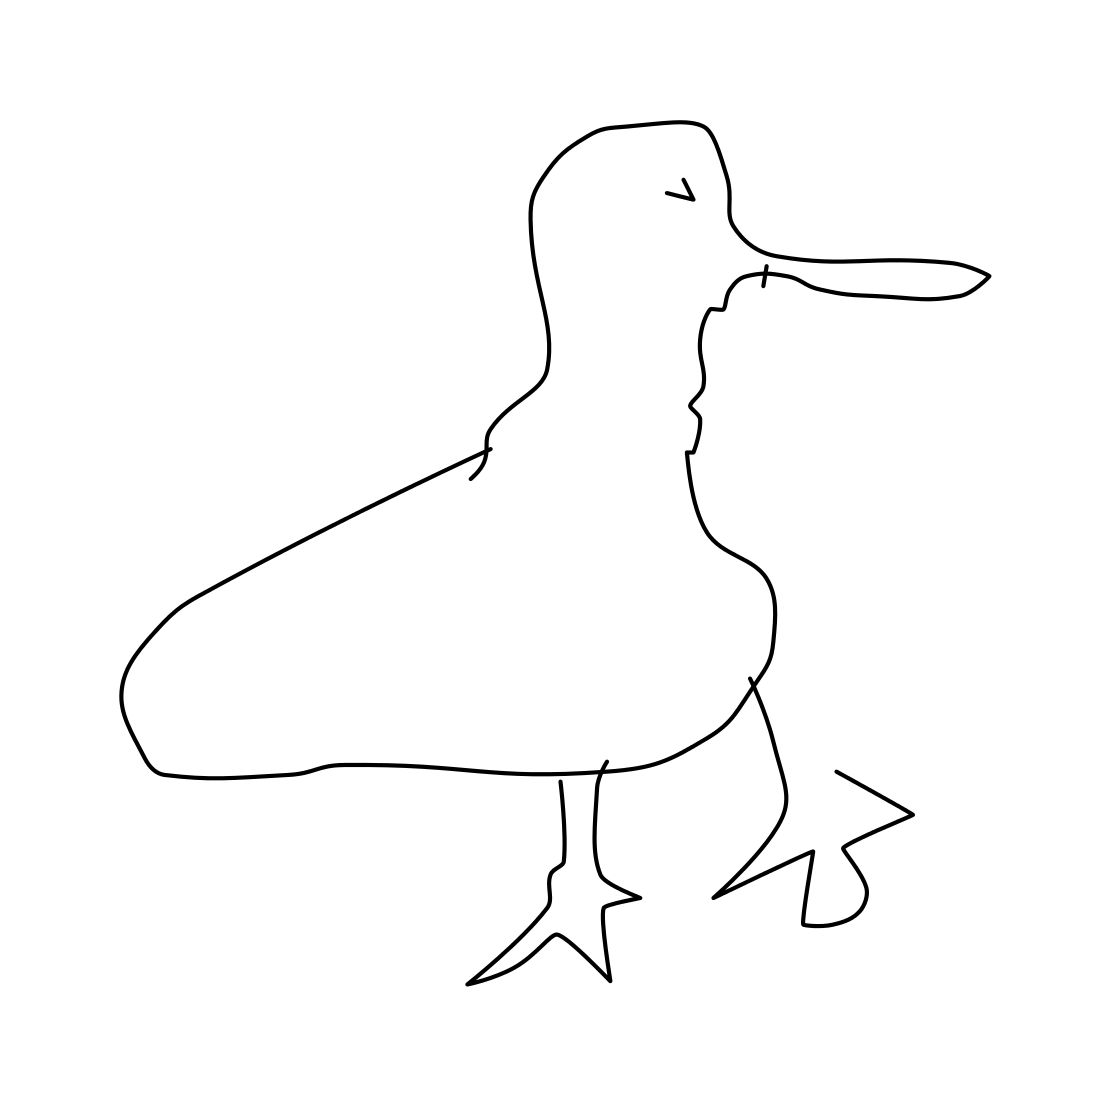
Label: duck